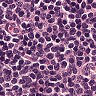
Metastatic tissue present: no